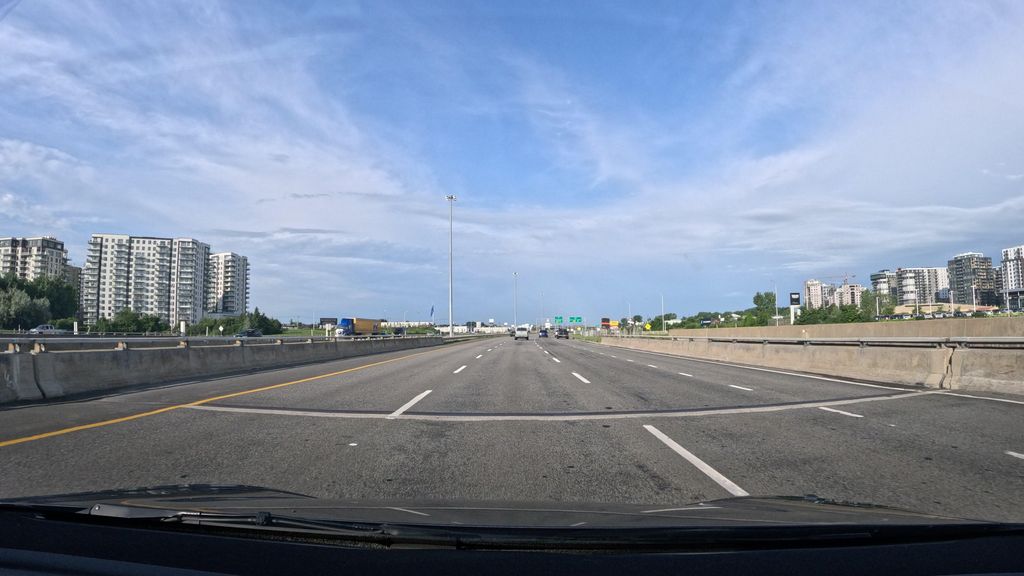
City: montreal